Question: I wrote a python function to get the parameters of the following cosine function:

'''
param = Parameters()
param.add( 'amp', value = amp_guess, min = 0.1 * amp_guess, max = amp_guess )
param.add( 'off', value = off_guess, min = -10, max = 10 )
param.add( 'shift', value = shift_guess[0], min = 0, max = 2 * np.pi, )
fit_values = minimize( self.residual, param, args = ( azi_unique, los_unique ) )
def residual( self, param, azi, data ):
"""
Parameters
----------
Returns
-------
"""
amp = param['amp'].value
off = param['off'].value
shift = param['shift'].value
model = off + amp * np.cos( azi - shift )
return model - data
'''
In Matlab how can get the amplitude, offset and shift of the cosine function?
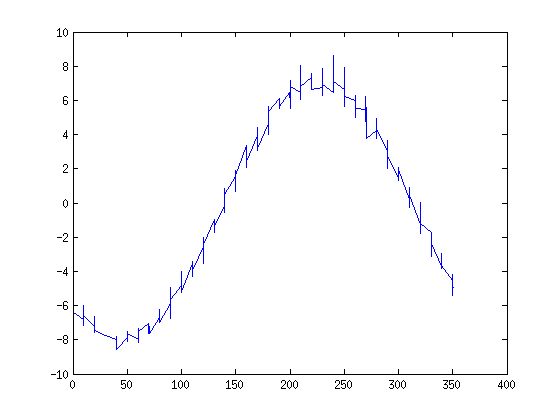
Answer: MATLAB has a function called 'lsqcurvefit' in the optimisation toolbox:
'''
lsqcurvefit(fun,X0,xdata,ydata,lbound,ubound);
'''
where 'fun' is the function to fit, 'x0' is the initial parameter guess, xdata and ydata are self-explanatory, and lbound and ubound are the lower and upper bounds to the parameters. So, for instance, you might have a function:
'''
% x(1) = amp
% x(2) = shift
% x(3) = offset
% note cosd instead of cos, because your data appears to be in degrees
cosfit = @(x,xdata) x(1) .* cosd(xdata - x(2)) + x(3);
'''
You would then call the lsqcurvefit function as follows:
'''
guess = [7,150,0.5];
lbound = [-10,0,-10]
ubound = [10,360,10]
fit_values = lsqcurvefit(cosfit,guess,azi_unique,los_unique,lbound,ubound);
'''